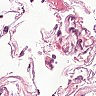
Metastatic tissue present: no